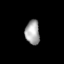
Tissue: lung
Cell type: Epithelial cells
Senescence score: 0.0642
Nuclear area (px): 342
Mean DAPI intensity: 165.737